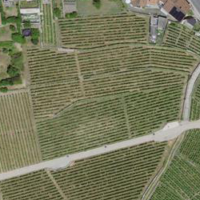
EUNIS habitat code: 55
Species observed at this site:
Viburnum tinus